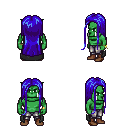
a pixel art fantasy rpg character, male body template, orc, green skin, black cape, metal pants, blue extra-long hairstyle, bracelets, brown shoes, four views (front, back, left, right), 2x2 character sprite sheet, small pixel art, hard edges, no anti-aliasing